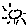
Label: sun